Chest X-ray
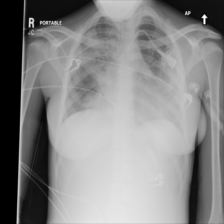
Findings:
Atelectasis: negative
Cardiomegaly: negative
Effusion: negative
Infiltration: positive
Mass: negative
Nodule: negative
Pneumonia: negative
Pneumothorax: negative
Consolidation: negative
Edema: negative
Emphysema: negative
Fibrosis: negative
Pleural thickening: negative
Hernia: negative